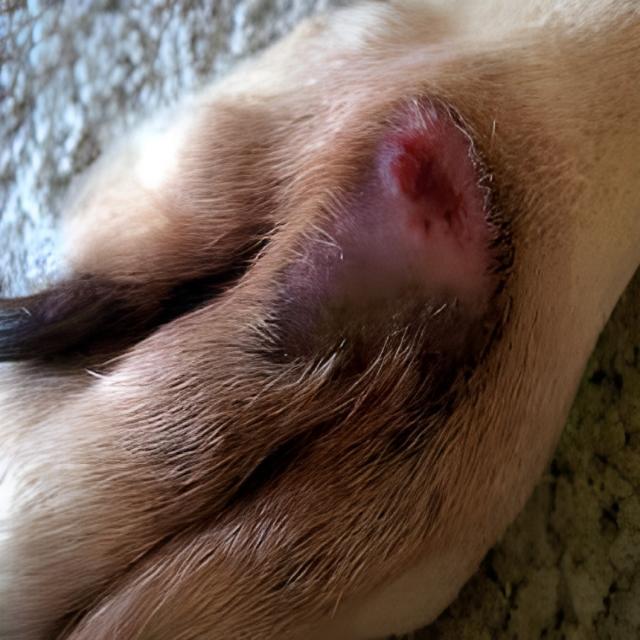
Canine dermatitis — inflammation of the skin presenting with erythema, pruritus, papules, and excoriation. May be allergic, contact, or atopic in origin.